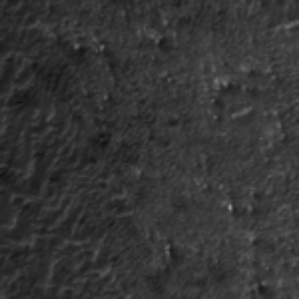
Label: frost